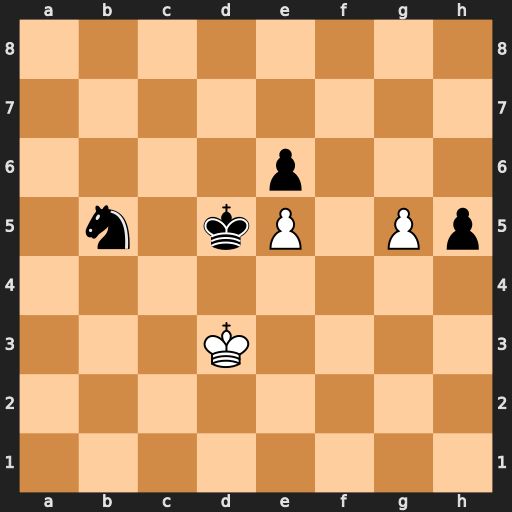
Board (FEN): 8/8/4p3/1n1kP1Pp/8/3K4/8/8
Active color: w
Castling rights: -
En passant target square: -
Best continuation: g6 Nd4 g7